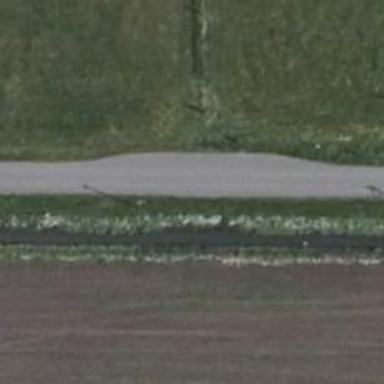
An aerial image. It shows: Passing place on the road.